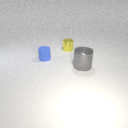
small blue rubber cylinder behind large gray metal cylinder